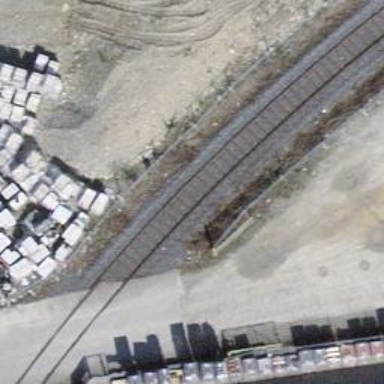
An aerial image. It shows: Single railway spur track.